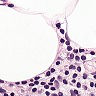
Metastatic tissue present: no